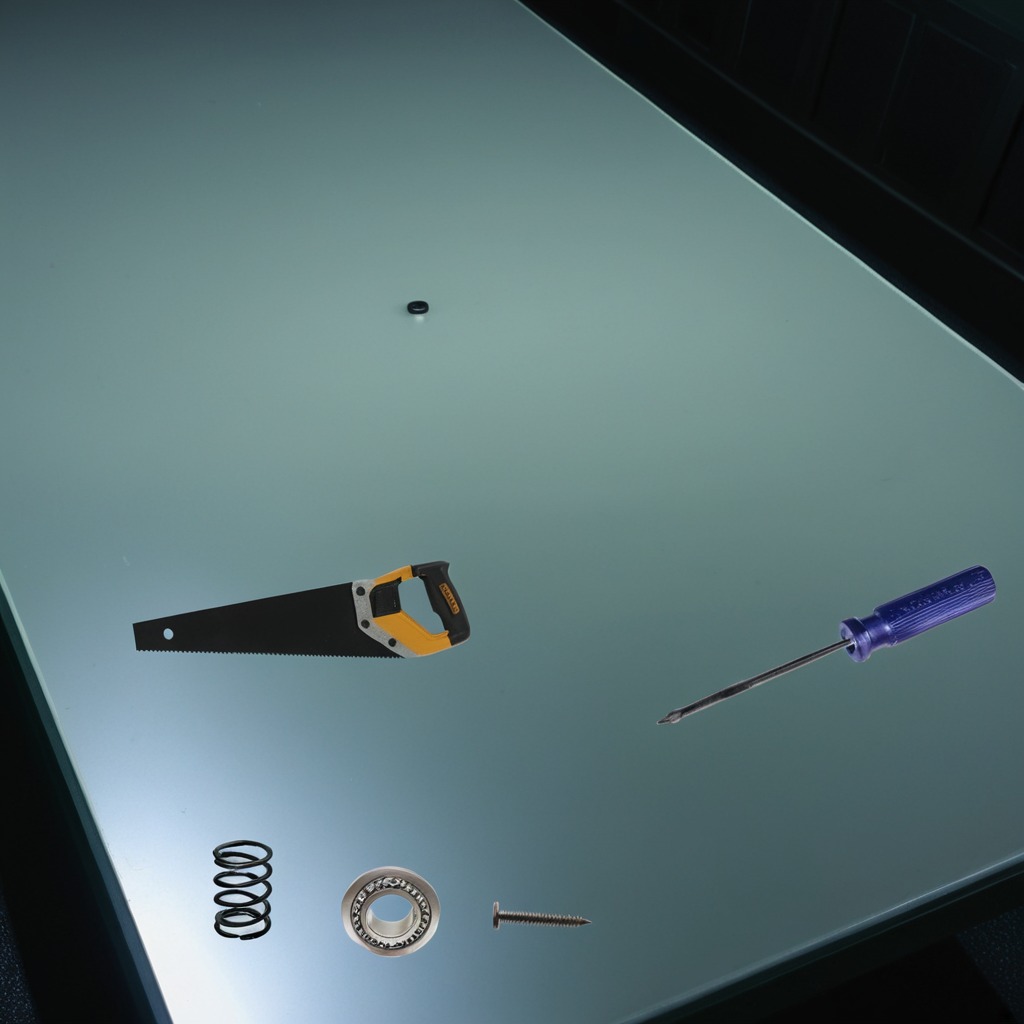
A ball bearing, a machine screw, a coiled metal spring, a handheld metal saw, and a screwdriver are lying on a clean empty table in a railway signal maintenance room lit by harsh overhead fluorescents.